Question: In my <URL>, I added a background-image as logo just beside heading in '#title'. It is working fine in Chrome and firefox but not in IE8.
When I tried adding 'jpg' format images as logo instead, It is working fine in IE8. and then I tried using a squared png image which was also worked.
Then I realized that IE8 is not working if I use Non-squared images as shown below:

Anyway to make it work in IE8?
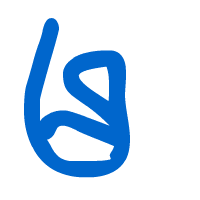
Answer: The problem is because IE8 doesn't support the CSS 'background-size' property.
If you want to support IE8 and you want to use a background image, you'll need to supply an image that actually fits into the space you're giving it, rather than asking the browser to scale it for you.
The alternative is to have it as a foreground image in an '' tag instead of a background image. That will allow it to be scaled.